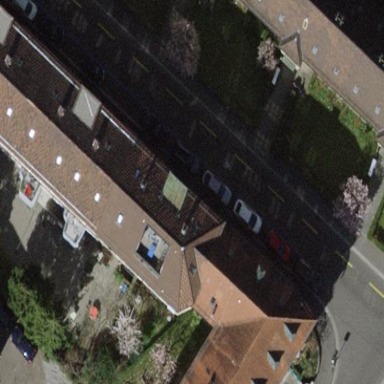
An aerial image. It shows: Parking lane.